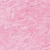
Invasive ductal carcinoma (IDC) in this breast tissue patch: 0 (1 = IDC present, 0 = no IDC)